Field crop: maize
Growth stage: 2
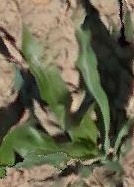
Species: maize